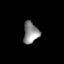
Tissue: lung
Cell type: Endothelial cells
Senescence score: 0.5857
Nuclear area (px): 324
Mean DAPI intensity: 141.182